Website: walmart
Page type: customer-info-address
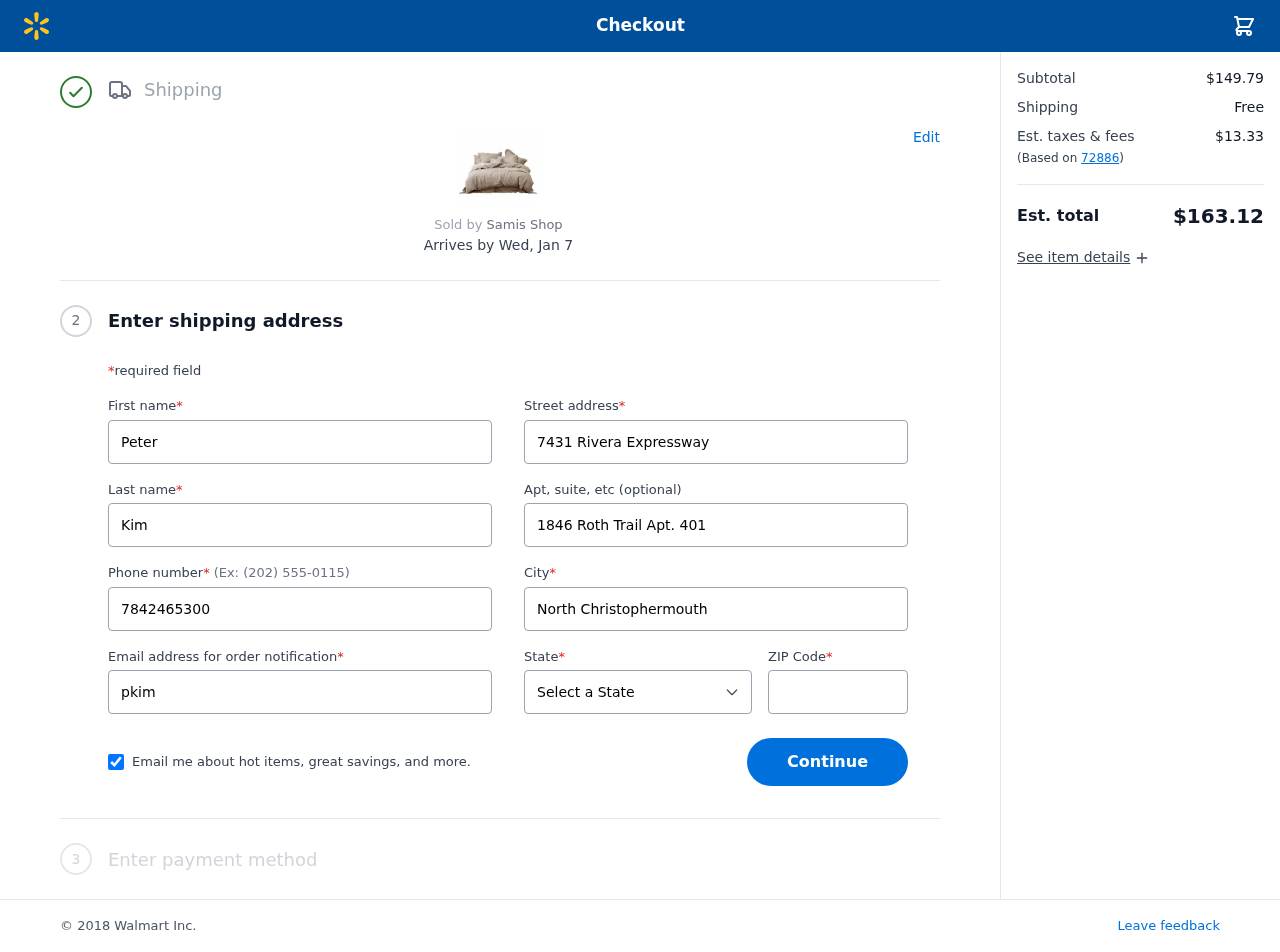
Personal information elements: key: PII_CITY
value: North Christophermouth
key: PII_EMAIL
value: pkim@gmail.com
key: PII_FIRSTNAME
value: Peter
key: PII_LASTNAME
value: Kim
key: PII_PHONE
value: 7842465300
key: PII_POSTCODE
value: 72886
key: PII_STATE
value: New York
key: PII_STREET
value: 7431 Rivera Expressway
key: PII_STREET2
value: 1846 Roth Trail Apt. 401
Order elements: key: ORDER_DELIVERY_DATE
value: Wed, Jan 7
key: ORDER_SUBTOTAL
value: $149.79
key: ORDER_SHIPPING_COST
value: Free
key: ORDER_TAX
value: $13.33
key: ORDER_TOTAL
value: $163.12